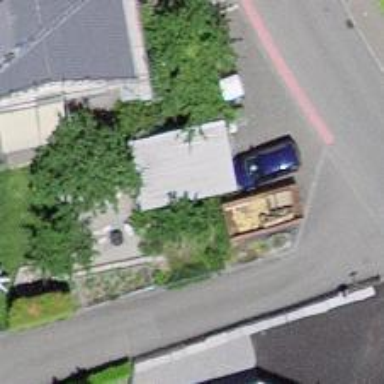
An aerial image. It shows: View of roof of building.